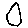
Label: hexagon